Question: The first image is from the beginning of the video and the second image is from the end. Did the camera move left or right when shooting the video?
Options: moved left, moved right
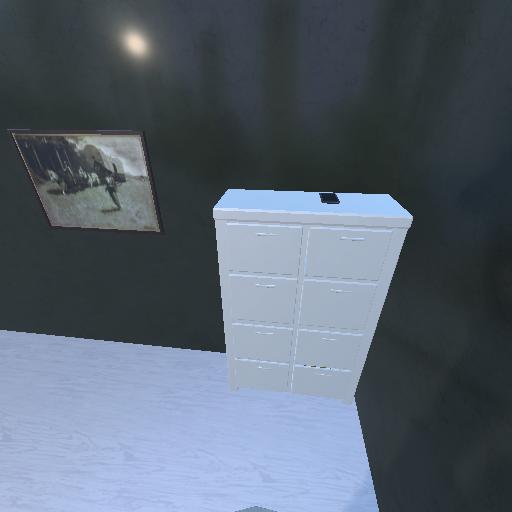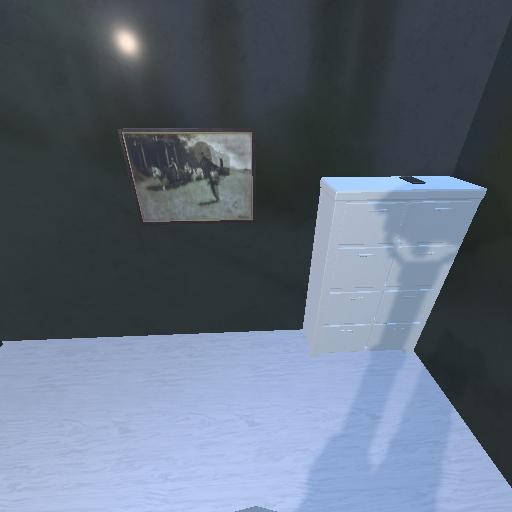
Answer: moved left